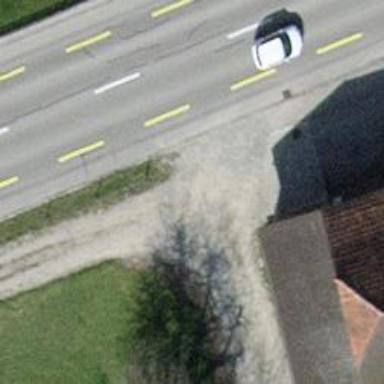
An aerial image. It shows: Driveway.